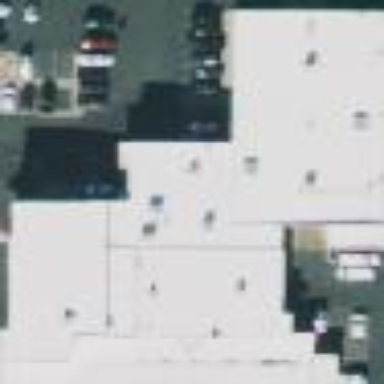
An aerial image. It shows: Retail building with car shop.